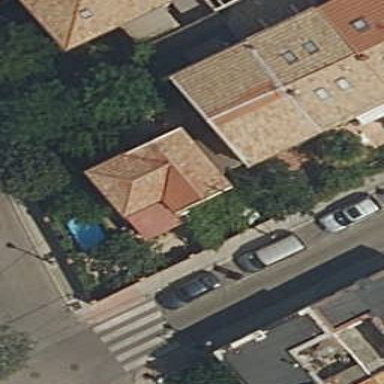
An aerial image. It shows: Simple and straightforward house.